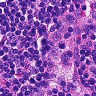
Metastatic tissue present: no